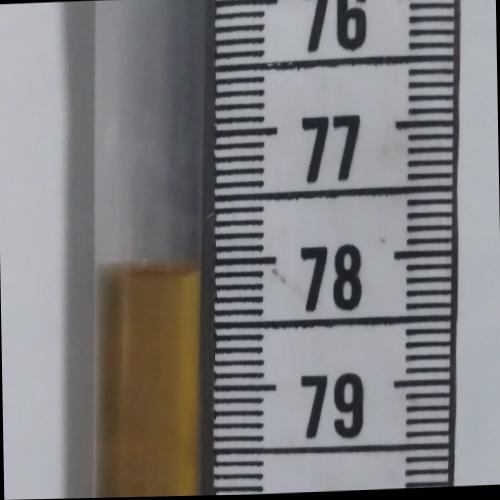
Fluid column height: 78.1 cm